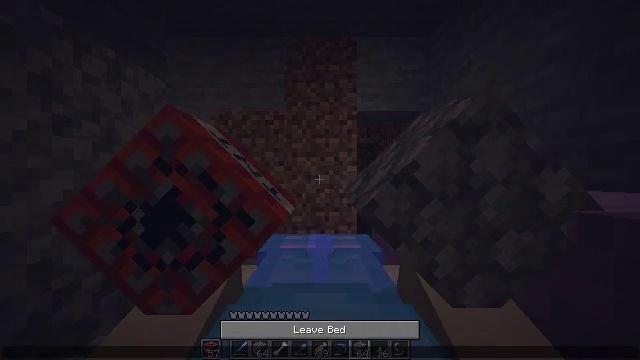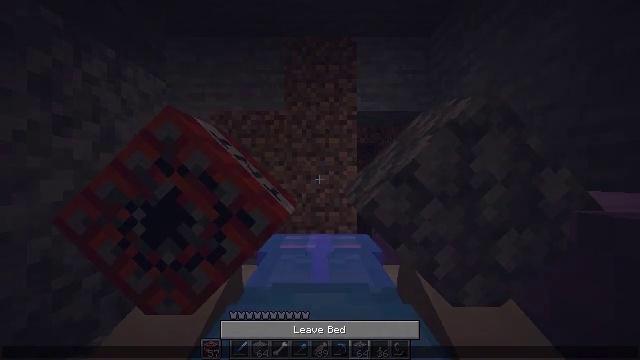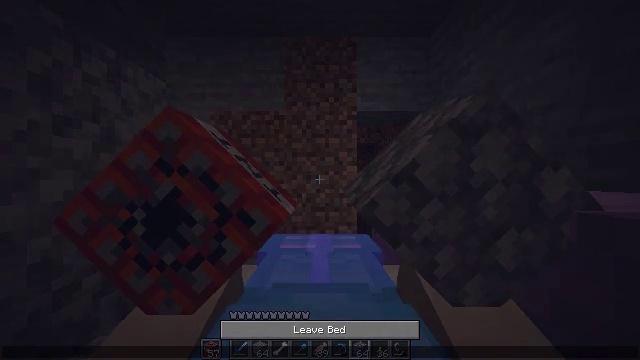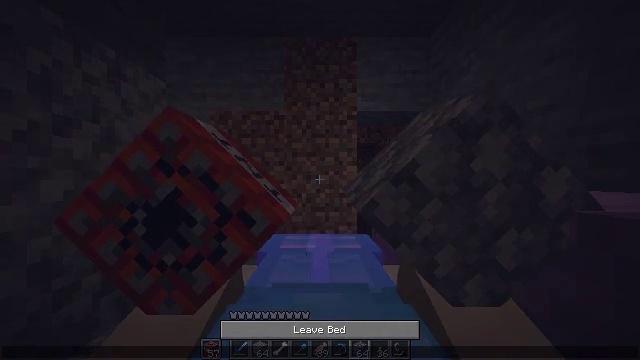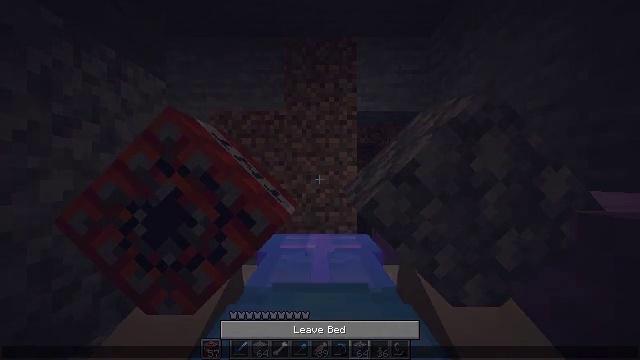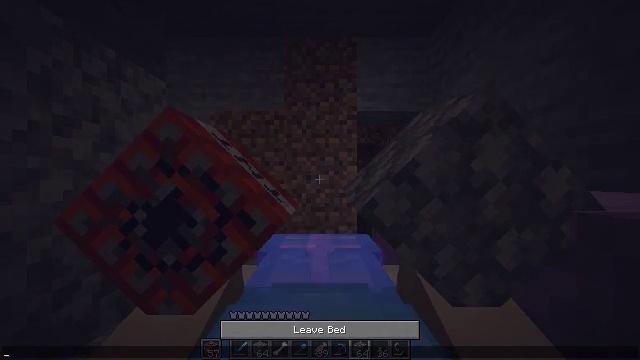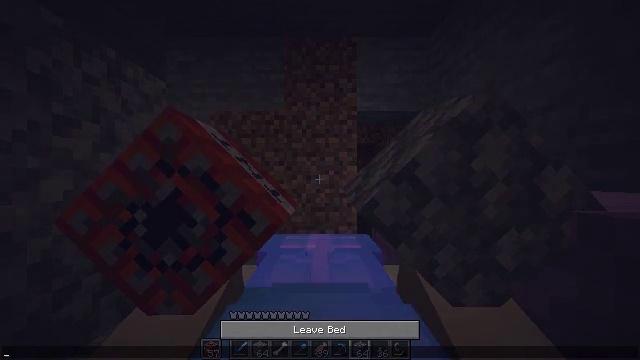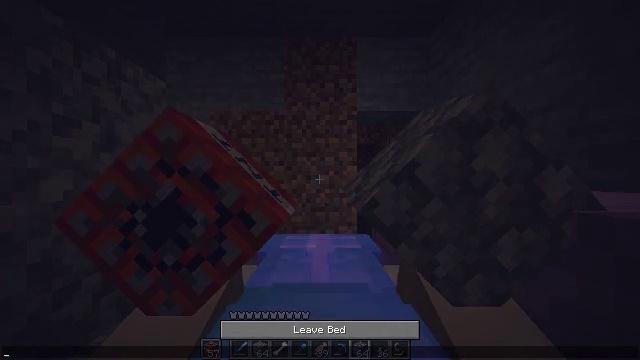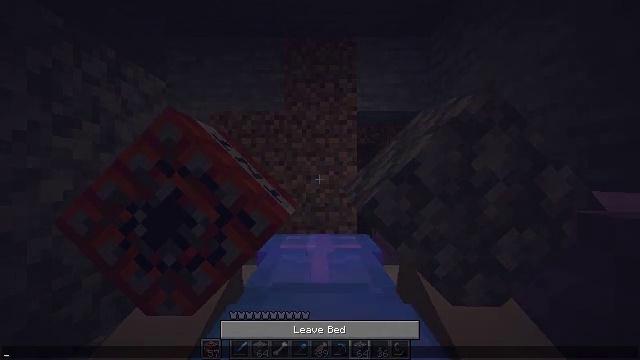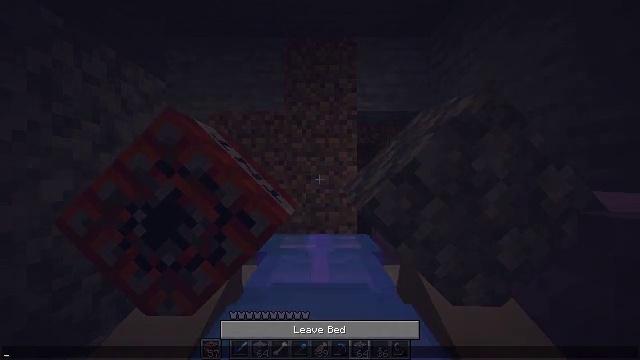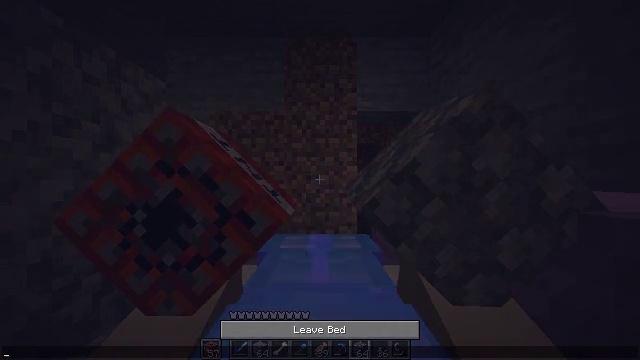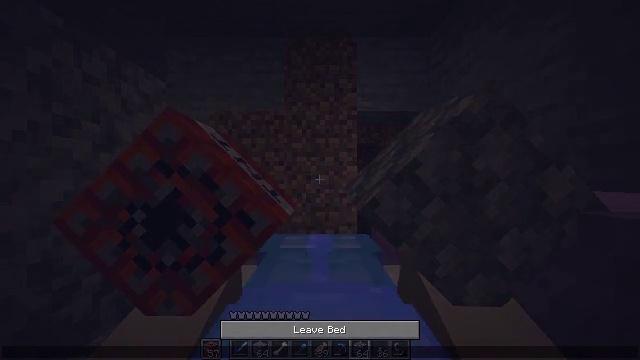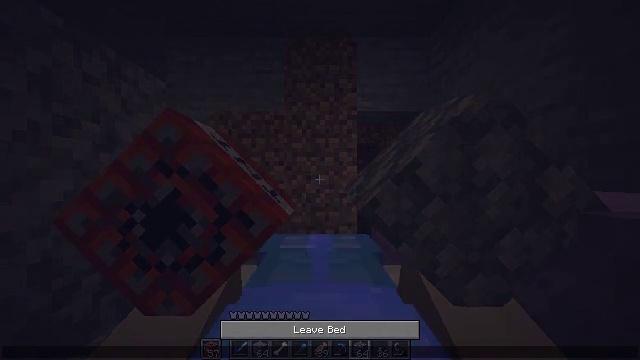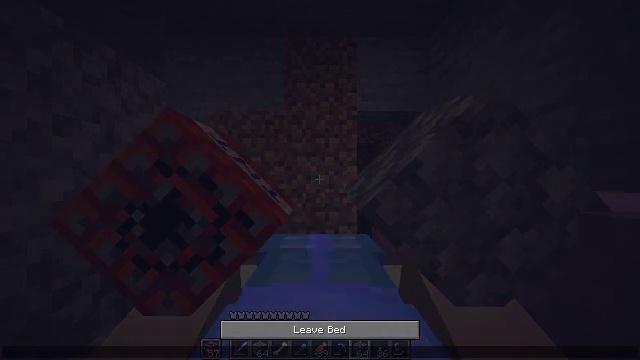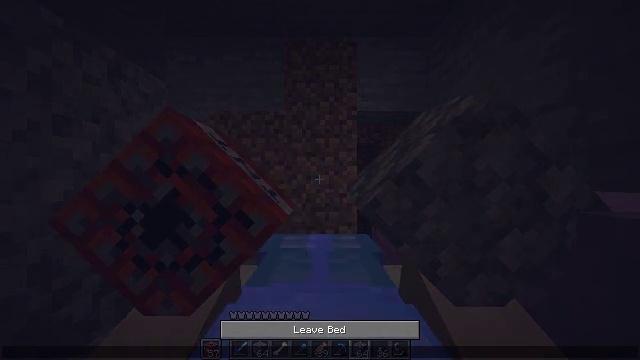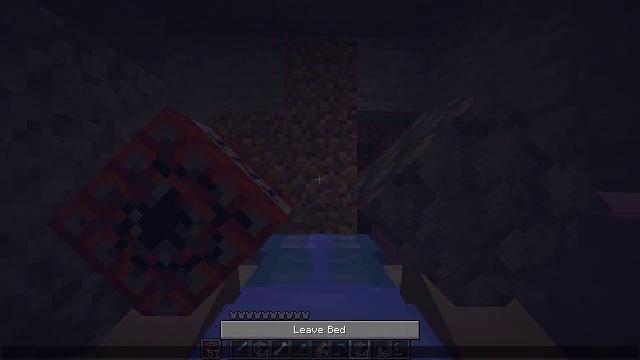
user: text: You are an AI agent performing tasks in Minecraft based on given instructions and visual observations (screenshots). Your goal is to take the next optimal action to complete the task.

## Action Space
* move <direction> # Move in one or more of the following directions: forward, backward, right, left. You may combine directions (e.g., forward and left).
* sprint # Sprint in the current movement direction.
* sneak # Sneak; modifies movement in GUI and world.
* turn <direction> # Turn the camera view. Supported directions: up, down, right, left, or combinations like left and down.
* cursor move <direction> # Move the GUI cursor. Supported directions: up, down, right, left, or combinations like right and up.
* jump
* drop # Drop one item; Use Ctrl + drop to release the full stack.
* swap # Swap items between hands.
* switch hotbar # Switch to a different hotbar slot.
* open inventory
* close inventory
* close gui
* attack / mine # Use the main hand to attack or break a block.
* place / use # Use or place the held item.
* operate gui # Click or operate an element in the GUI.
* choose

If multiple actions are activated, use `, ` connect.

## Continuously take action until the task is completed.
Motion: motion action
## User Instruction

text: Drop a golden chestplate.
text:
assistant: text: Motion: no_op
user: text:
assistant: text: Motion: no_op
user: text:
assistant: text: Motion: no_op
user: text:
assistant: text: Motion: no_op
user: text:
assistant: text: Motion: no_op
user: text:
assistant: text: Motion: no_op
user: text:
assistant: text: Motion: no_op
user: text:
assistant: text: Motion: no_op
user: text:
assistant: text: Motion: no_op
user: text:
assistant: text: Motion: no_op
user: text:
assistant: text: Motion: no_op
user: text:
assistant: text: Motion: no_op
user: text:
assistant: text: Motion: no_op
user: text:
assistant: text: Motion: no_op
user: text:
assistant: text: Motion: no_op
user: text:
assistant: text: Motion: no_op
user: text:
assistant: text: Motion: no_op
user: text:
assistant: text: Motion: no_op
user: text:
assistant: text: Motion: no_op
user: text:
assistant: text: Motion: no_op
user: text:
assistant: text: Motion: no_op
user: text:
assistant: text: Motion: no_op
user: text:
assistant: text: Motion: no_op
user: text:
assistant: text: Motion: no_op
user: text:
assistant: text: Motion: no_op
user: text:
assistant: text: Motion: no_op
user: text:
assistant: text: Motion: no_op
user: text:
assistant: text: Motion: no_op
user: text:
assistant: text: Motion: no_op
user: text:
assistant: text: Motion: no_op